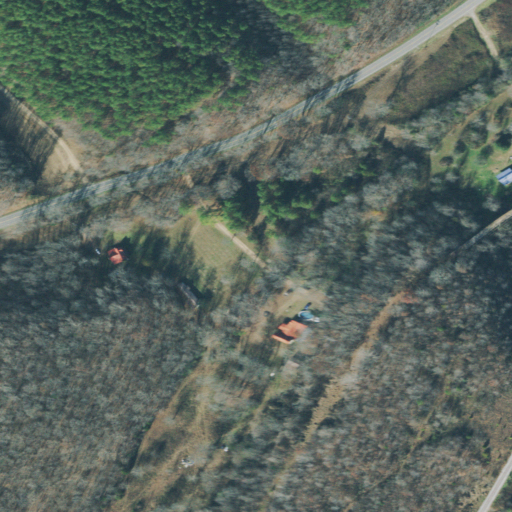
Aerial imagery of valley in Tennessee named Trestle Hollow containing deciduous forest, evergreen forest, open development, grassland, pasture, mixed forest, and shrub